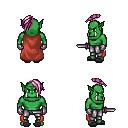
a pixel art fantasy rpg character, male body template, orc, green skin, maroon cape, metal pants, pink long mohawk hairstyle, metal gloves, gray slippers, dagger, four views (front, back, left, right), 2x2 character sprite sheet, small pixel art, hard edges, no anti-aliasing